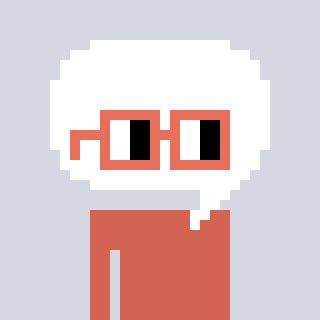
a pixel art character with square orange glasses, a speech bubble-shaped head and a peachy-colored body on a cool background